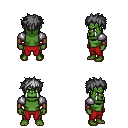
a pixel art fantasy rpg character, male body template, orc, green skin, steel arm armor, red pants, gray bedhead hairstyle, leather bracers, four views (front, back, left, right), 2x2 character sprite sheet, small pixel art, hard edges, no anti-aliasing